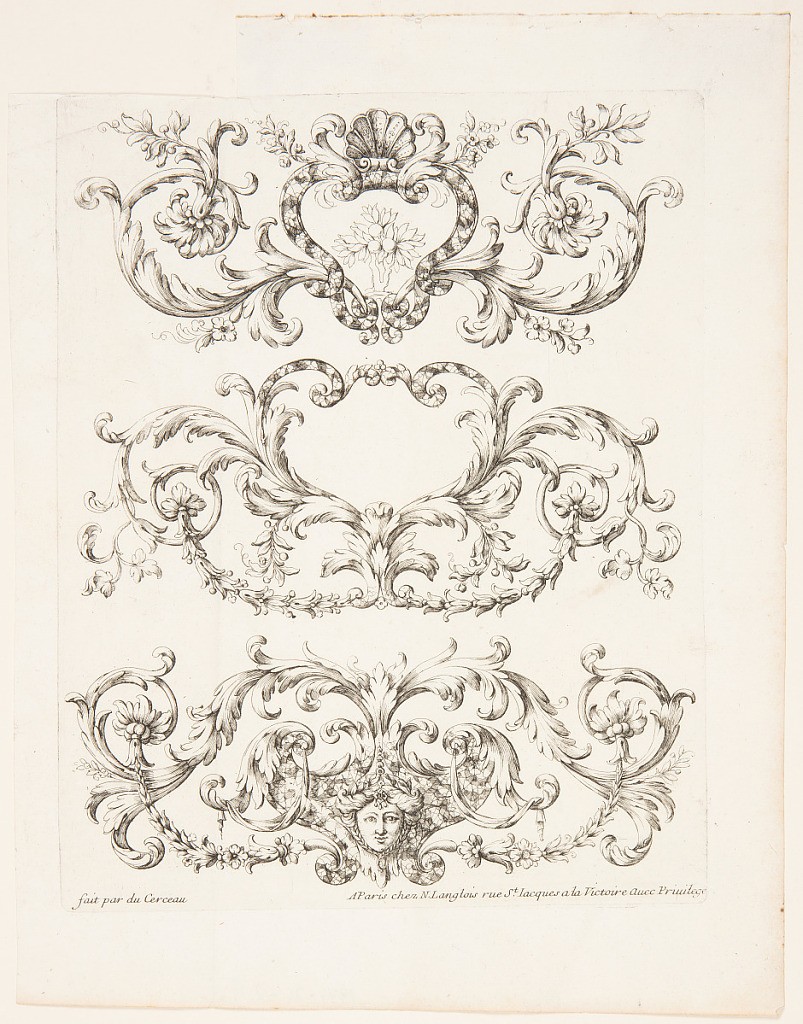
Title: Frieze, from the set, "Ornemens à la Mode"
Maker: Jacques Androuet Du Cerceau the Elder, French, ca. 1515 - after 1584
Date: ca. 1650
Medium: Engraving on laid paper
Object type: Print
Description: Three freizes; top: with a plant in an escutcheon; center: with an escutcheon in heart shape; bottom: with a female mask in an escutcheon. With du Cerceau's name and the address, " rue St. Jacques a la Victoire."